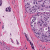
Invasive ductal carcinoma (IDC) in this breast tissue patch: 0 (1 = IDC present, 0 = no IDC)